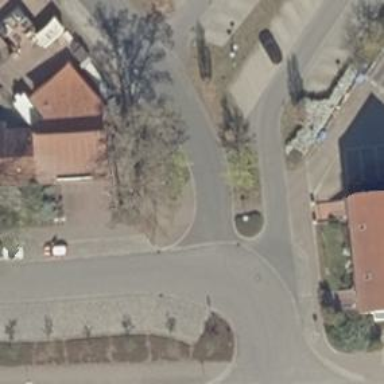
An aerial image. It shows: Traffic calming island.